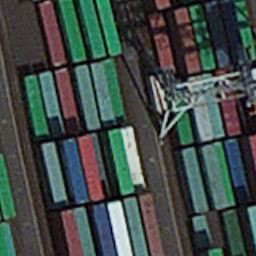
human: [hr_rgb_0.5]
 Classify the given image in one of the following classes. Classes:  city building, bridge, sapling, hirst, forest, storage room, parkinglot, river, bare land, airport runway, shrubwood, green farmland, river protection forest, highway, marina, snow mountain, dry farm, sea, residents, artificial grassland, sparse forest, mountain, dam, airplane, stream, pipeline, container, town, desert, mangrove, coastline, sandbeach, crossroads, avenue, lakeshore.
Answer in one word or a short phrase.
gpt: container